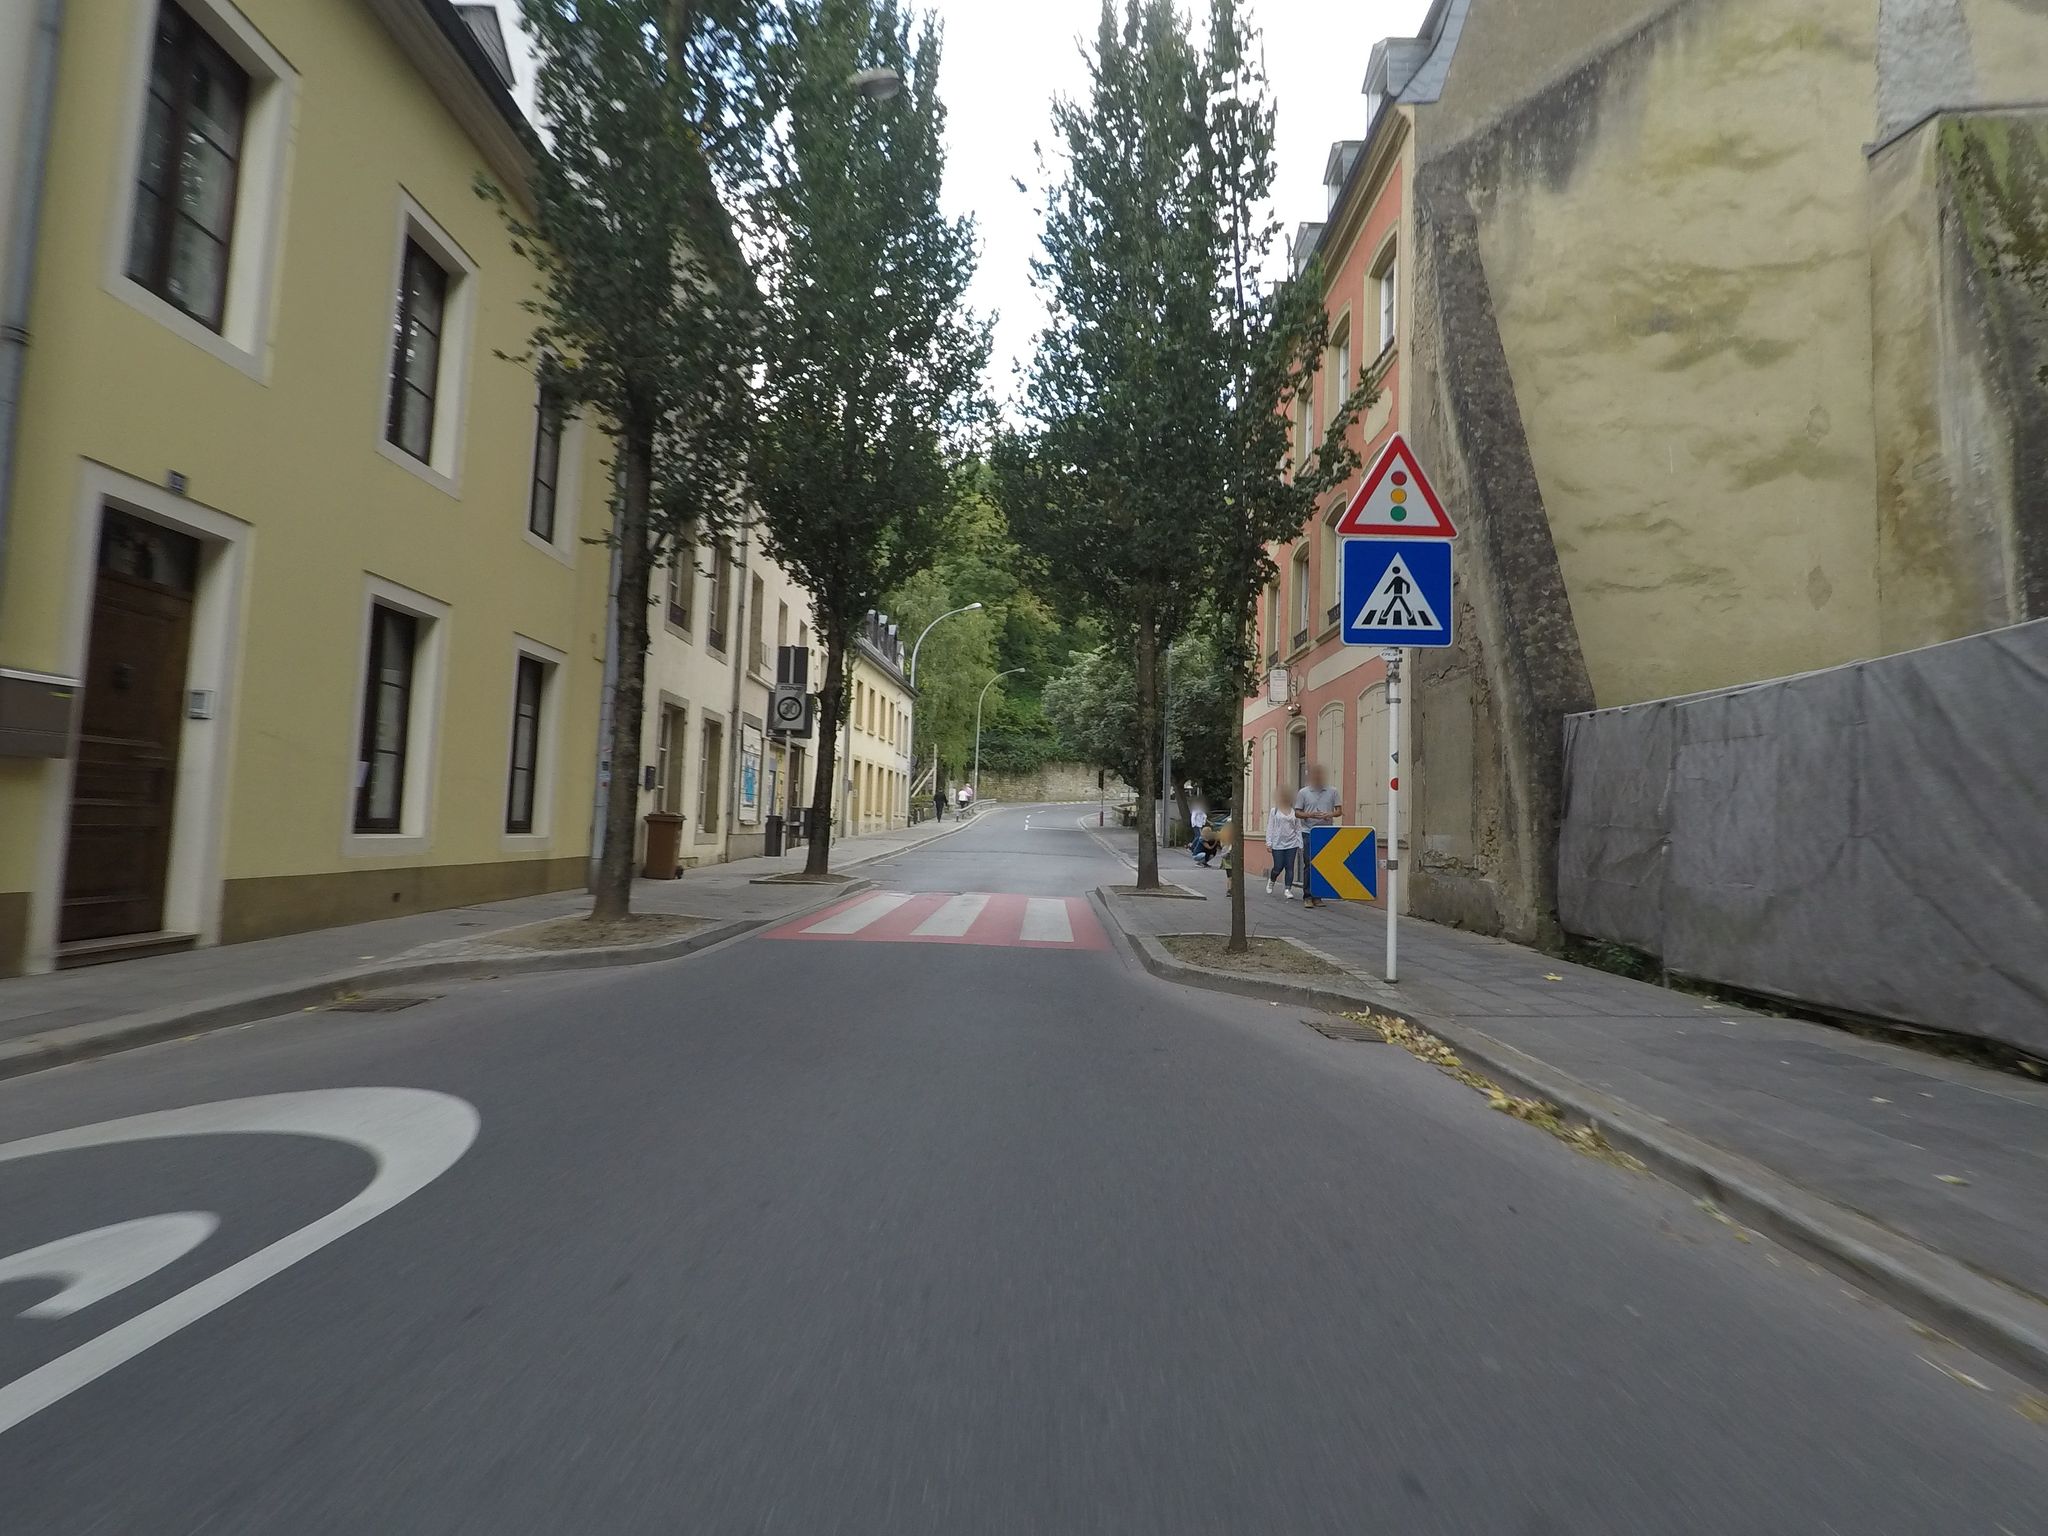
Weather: cloudy
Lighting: day
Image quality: good
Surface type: driving surface
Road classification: tertiary, residential
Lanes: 2
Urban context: urban centre
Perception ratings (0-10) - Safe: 4.82, Lively: 8.68, Beautiful: 6.55, Boring: 5.68, Depressing: 6.69, Wealthy: 7.99